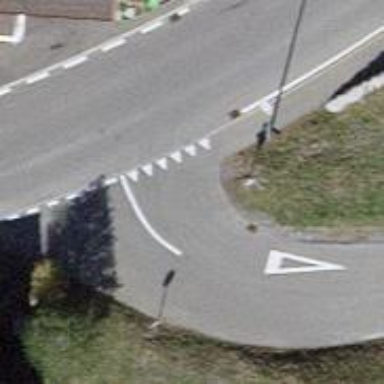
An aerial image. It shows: Road with "give way" sign.